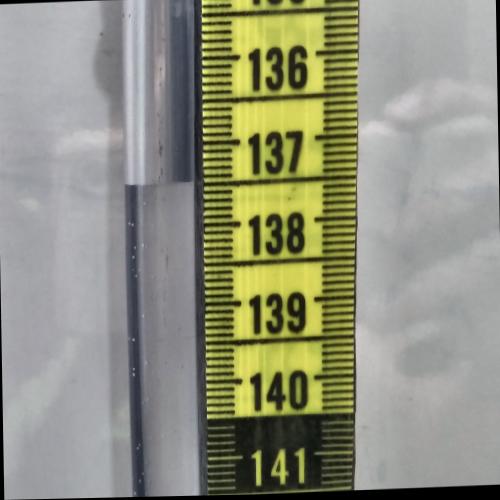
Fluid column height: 137.5 cm